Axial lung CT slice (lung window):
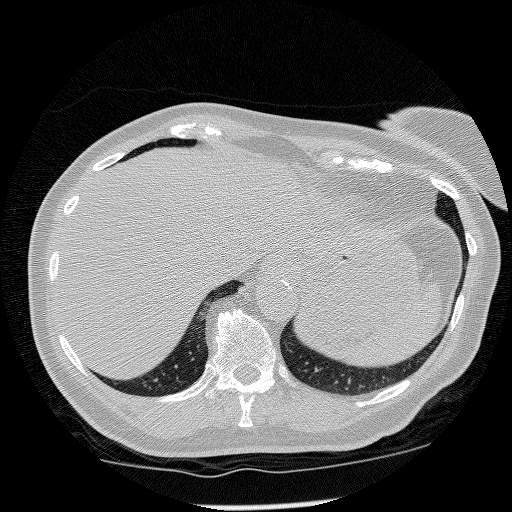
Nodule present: no